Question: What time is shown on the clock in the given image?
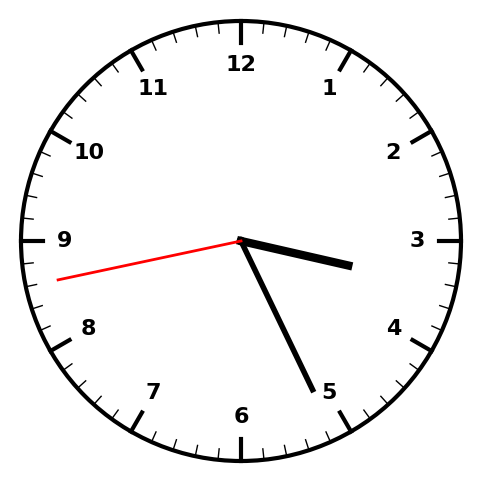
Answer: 03:25:43